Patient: sex M, age 45
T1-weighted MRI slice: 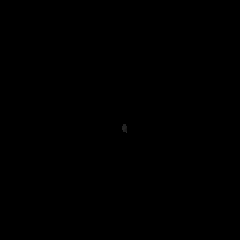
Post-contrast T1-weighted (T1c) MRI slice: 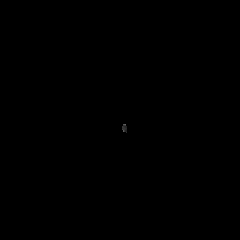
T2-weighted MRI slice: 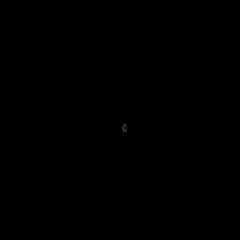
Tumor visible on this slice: no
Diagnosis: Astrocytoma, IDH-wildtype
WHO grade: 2